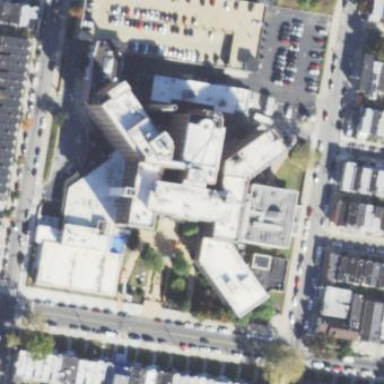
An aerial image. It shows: Hospital providing healthcare services.